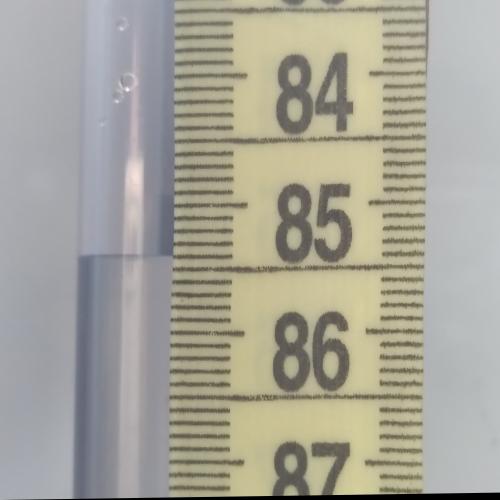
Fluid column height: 85.4 cm